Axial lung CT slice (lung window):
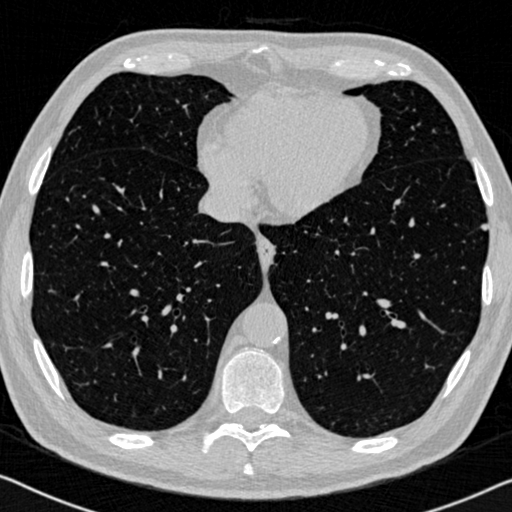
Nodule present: yes
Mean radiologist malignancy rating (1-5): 2.5